Question: I just started to learn how to use spritebuilder since basically everyone told me it saves a lot of time and easy to integrate things, but I am running to an issue where the objects and players that are suppose to sit on the ground fall through.

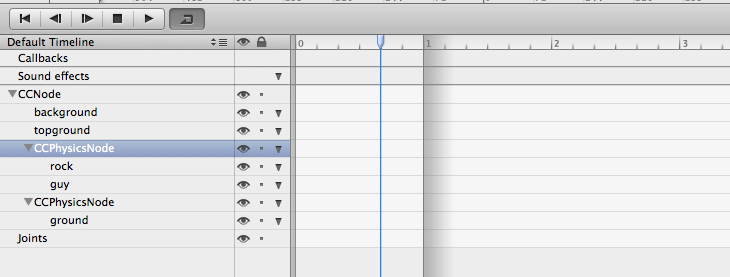
Answer: You need to use a single CCPhysicsNode that contains the physics objects of your game.
Your setup effectively creates two separate physics worlds that won't interact with each other, therefore rock and guy will never be able to "make contact" with ground.
Interestingly you tagged this with <URL> SpriteBuilder version that supports Sprite Kit, know that CCPhysicsNode will not function at all. The SpriteBuilder Sprite Kit version does not support physics.